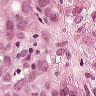
Metastatic tissue present: yes